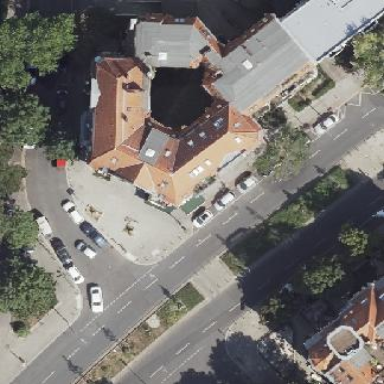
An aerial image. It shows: Traffic island.